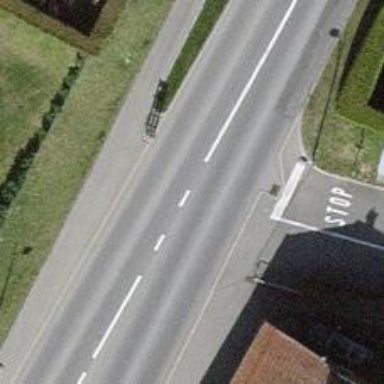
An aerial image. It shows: Secondary road with asphalt surface.